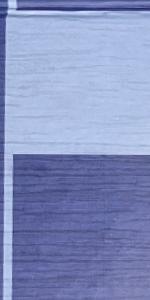
Label: Empty